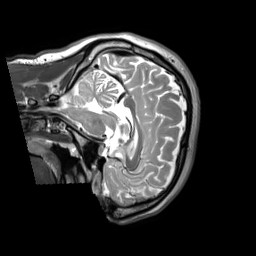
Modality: T2w
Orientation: sagittal
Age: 19
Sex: male
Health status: ill
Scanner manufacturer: siemens
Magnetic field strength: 3 T
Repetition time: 2.8 s
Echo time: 0.326 s